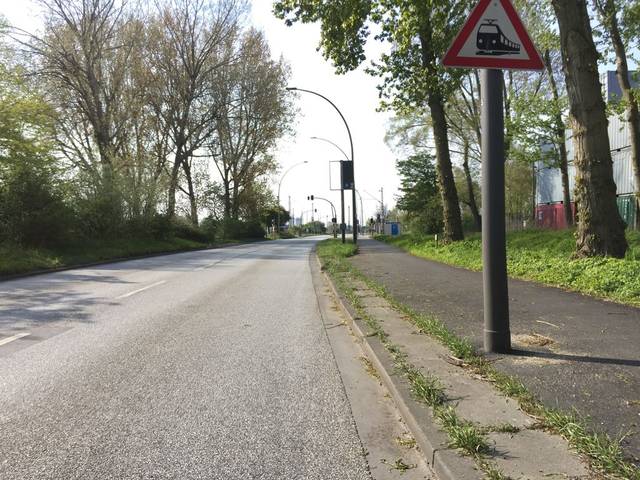
Region: Germany
Coordinates: 53.493, 9.976